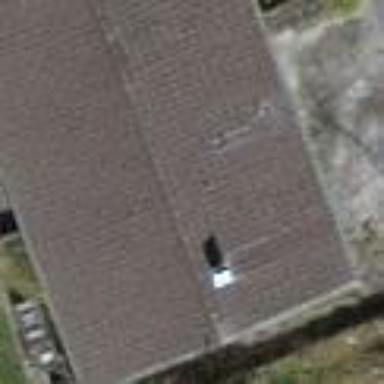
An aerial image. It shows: Building with tile roof.